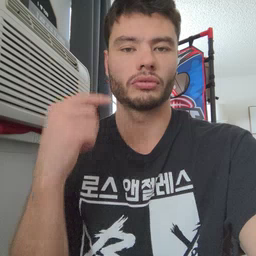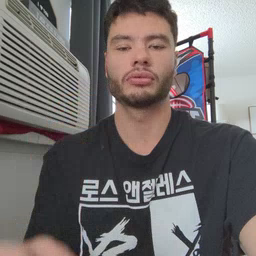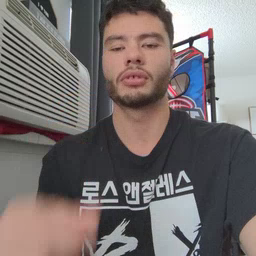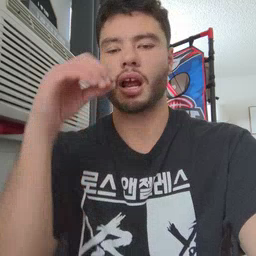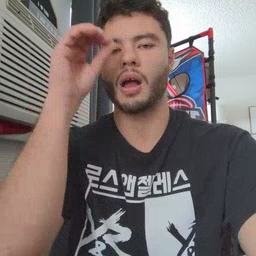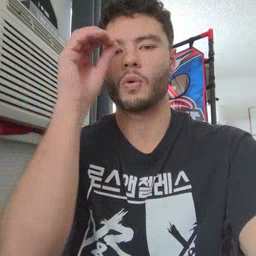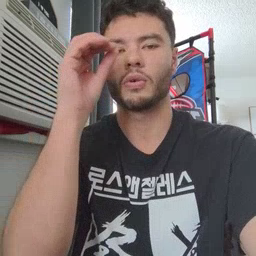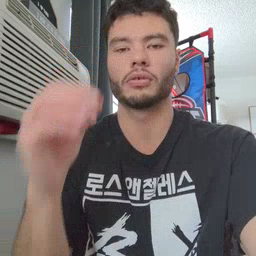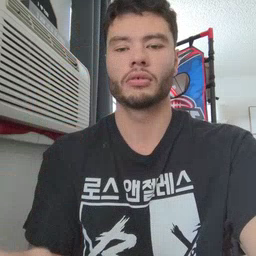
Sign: owl